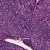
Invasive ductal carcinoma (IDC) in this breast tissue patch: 1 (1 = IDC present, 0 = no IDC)